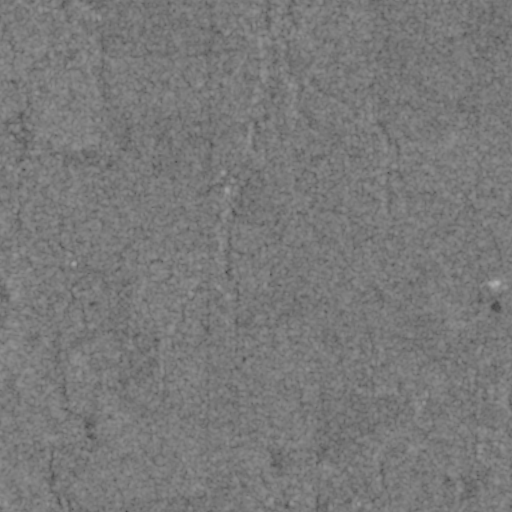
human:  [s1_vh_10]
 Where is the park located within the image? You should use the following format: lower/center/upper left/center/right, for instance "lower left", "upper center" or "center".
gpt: The park is located in the upper left of the image.
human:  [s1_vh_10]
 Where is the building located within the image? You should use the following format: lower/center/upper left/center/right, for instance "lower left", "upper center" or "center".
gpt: There is no building in the image.

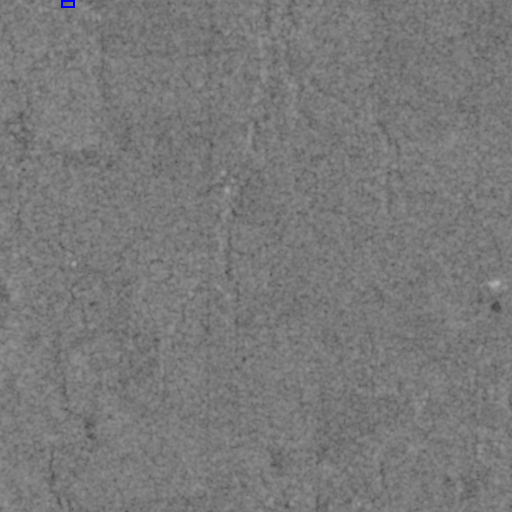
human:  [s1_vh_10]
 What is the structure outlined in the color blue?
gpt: The structure outlined in blue is a park.
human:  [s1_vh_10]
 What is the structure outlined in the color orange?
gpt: There is no orange outline.